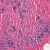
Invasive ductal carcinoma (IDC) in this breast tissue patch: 0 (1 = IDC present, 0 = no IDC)